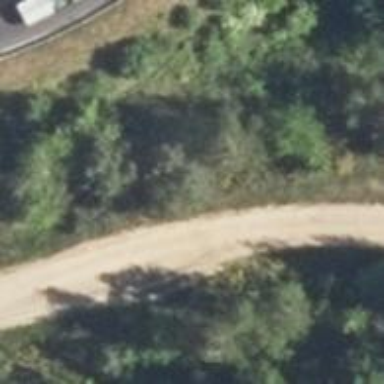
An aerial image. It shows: Sandy track road with grade3 tracktype.